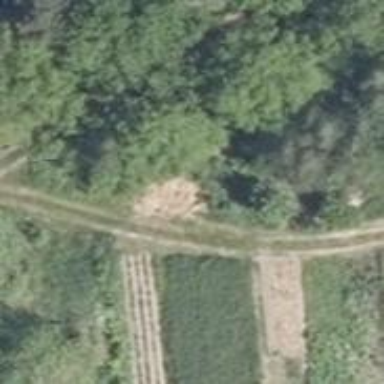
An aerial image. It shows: Row of trees in natural setting.